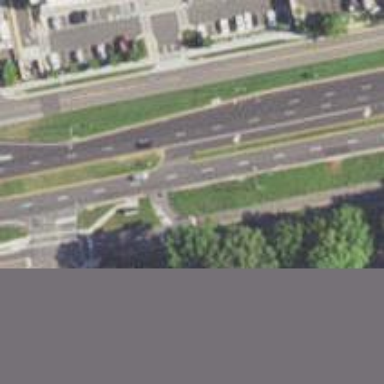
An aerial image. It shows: Trunk link highway.